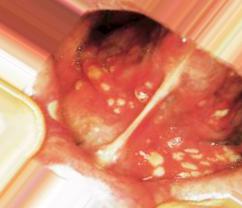
Condition: Mouth Ulcer